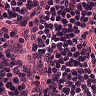
Metastatic tissue present: no